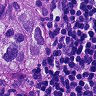
Metastatic tissue present: yes